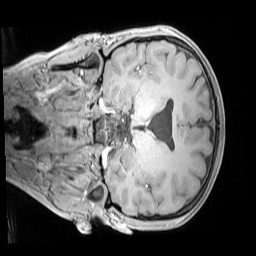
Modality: MP2RAGE
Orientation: coronal
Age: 11
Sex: female
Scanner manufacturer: siemens
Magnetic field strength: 3 T
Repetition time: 4 s
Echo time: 0.00303 s